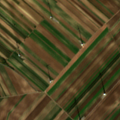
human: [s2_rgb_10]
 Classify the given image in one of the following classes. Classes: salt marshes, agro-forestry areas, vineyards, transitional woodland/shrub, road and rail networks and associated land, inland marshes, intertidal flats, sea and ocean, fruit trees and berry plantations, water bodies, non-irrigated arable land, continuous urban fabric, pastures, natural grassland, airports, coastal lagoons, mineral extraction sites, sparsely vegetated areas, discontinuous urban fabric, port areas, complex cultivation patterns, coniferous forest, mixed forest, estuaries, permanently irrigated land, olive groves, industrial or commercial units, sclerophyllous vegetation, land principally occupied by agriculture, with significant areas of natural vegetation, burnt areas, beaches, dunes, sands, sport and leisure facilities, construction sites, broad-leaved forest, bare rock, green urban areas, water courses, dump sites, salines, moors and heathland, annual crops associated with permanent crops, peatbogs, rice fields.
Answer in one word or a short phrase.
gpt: non-irrigated arable land, vineyards